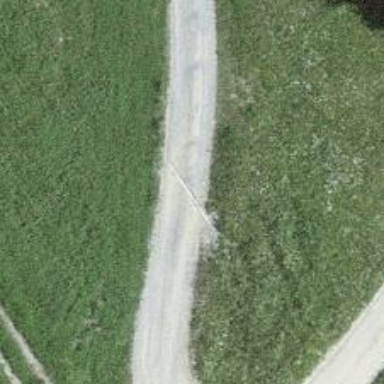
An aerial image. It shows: Dirt track road with grade3 tracktype.